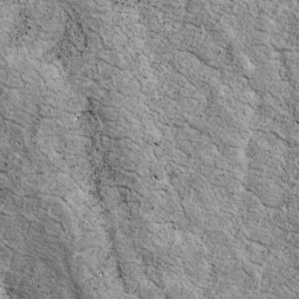
Label: non_frost